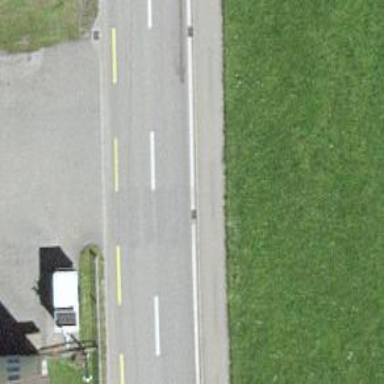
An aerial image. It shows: Crossing road.